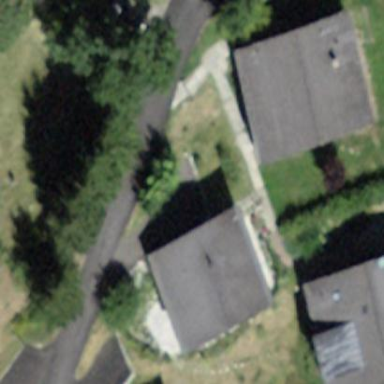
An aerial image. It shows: Simple and straightforward house.